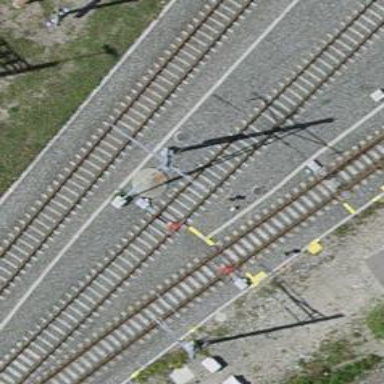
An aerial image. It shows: Railway yard with single rail track. The electrified track has contact line for power supply.